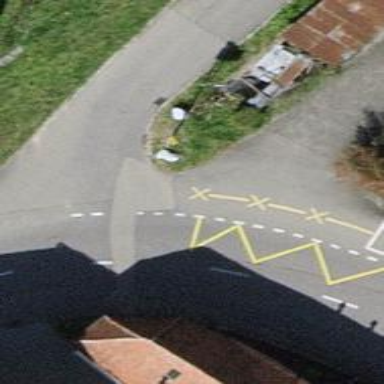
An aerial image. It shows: Bus stop along the road.